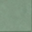
Piece: xx